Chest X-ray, AP view. Patient: 36 years old, sex F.
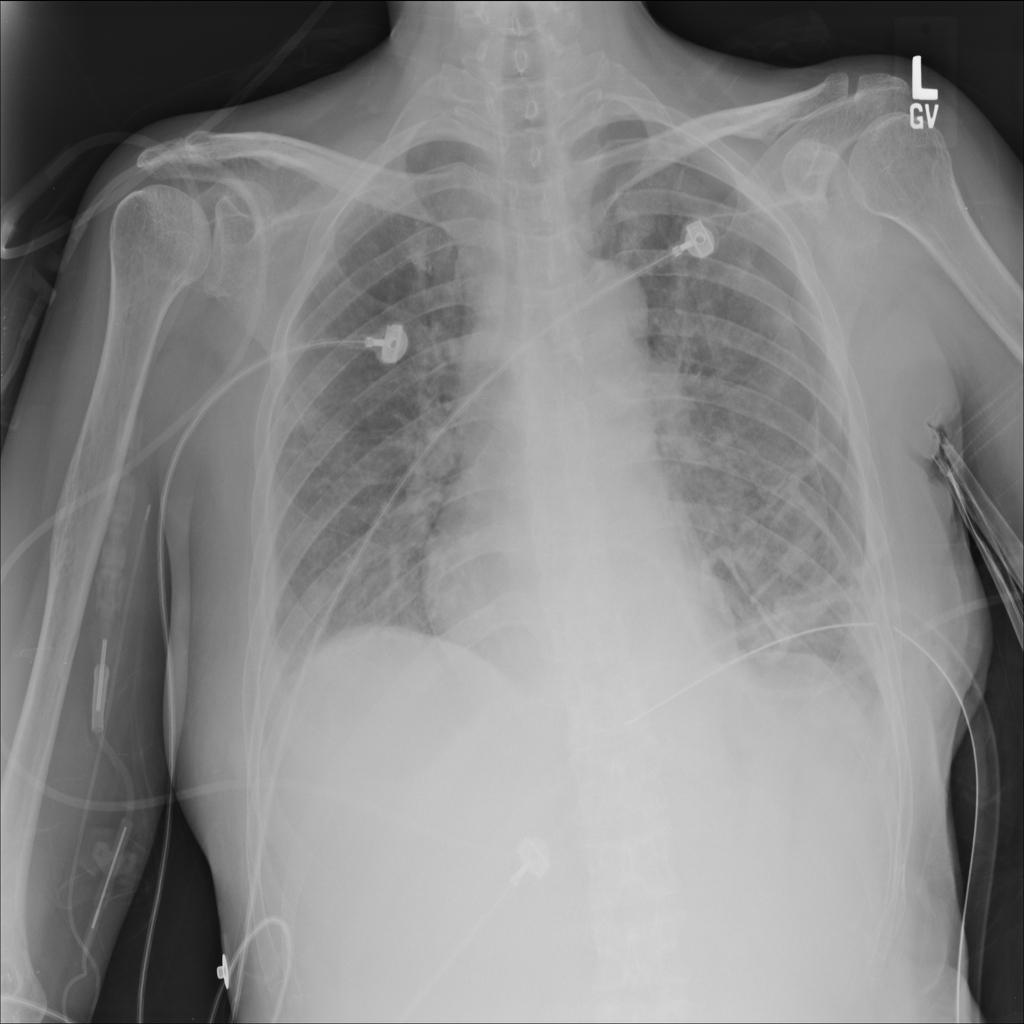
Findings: Effusion, Emphysema, Nodule